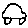
Label: car